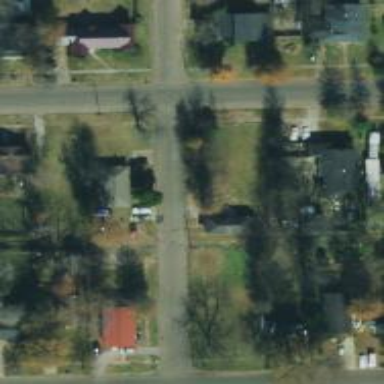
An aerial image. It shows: Alleyway designated as service road.